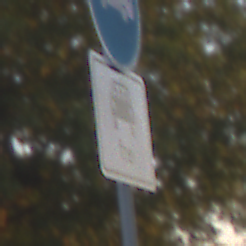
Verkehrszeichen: MehrfachbesetzePersonenkraftwagenFrei
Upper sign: Busssonderstreifen
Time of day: SunriseSunset
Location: Outdoor (Urban)
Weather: Clear
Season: NotSpecified
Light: Natural